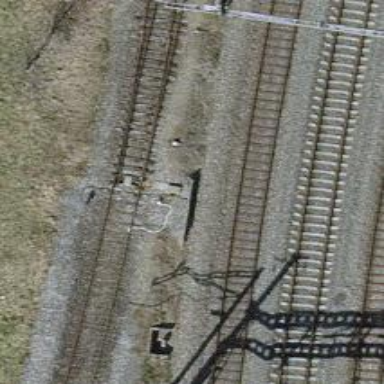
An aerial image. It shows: Railway switch.